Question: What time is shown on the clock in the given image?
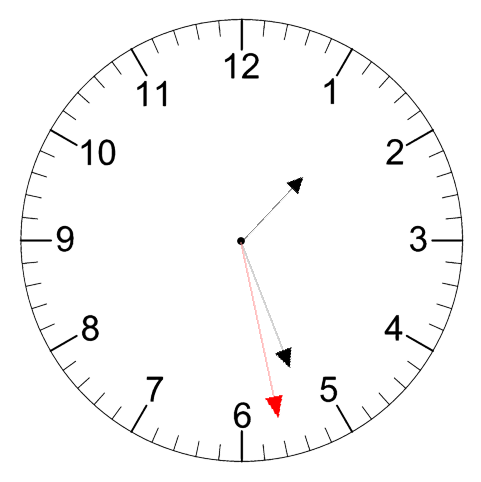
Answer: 01:26:28